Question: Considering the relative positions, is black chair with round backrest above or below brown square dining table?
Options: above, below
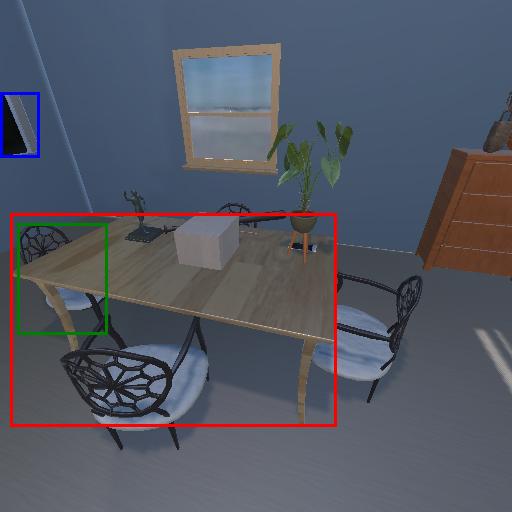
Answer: above